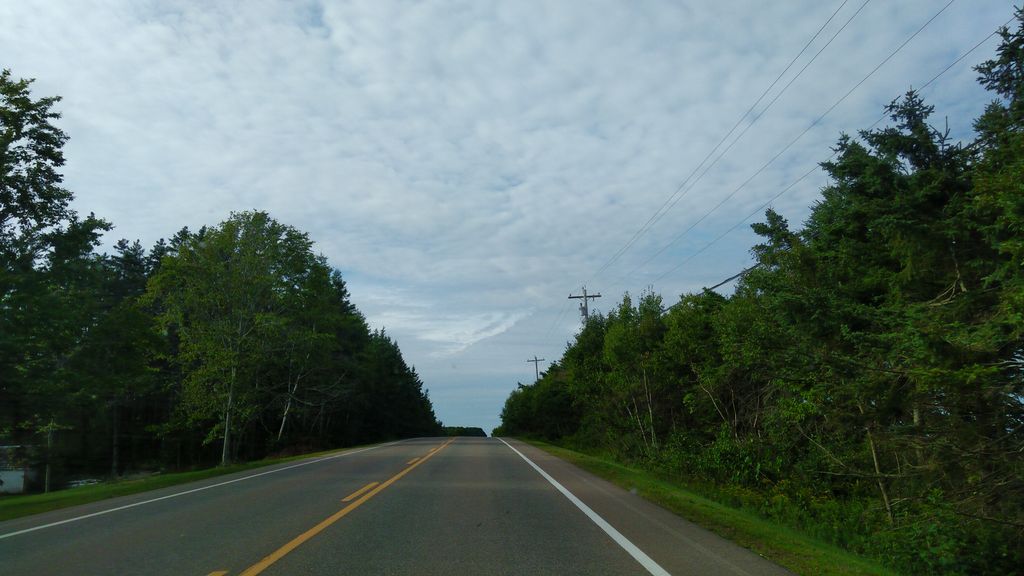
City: charlottetown